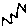
Label: zigzag